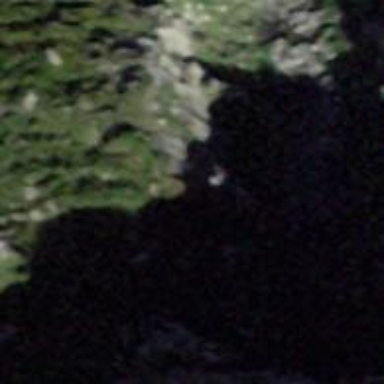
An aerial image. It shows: Natural cliff.